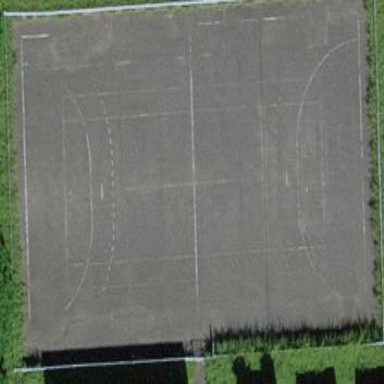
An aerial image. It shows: Asphalt pitch designated for field hockey.